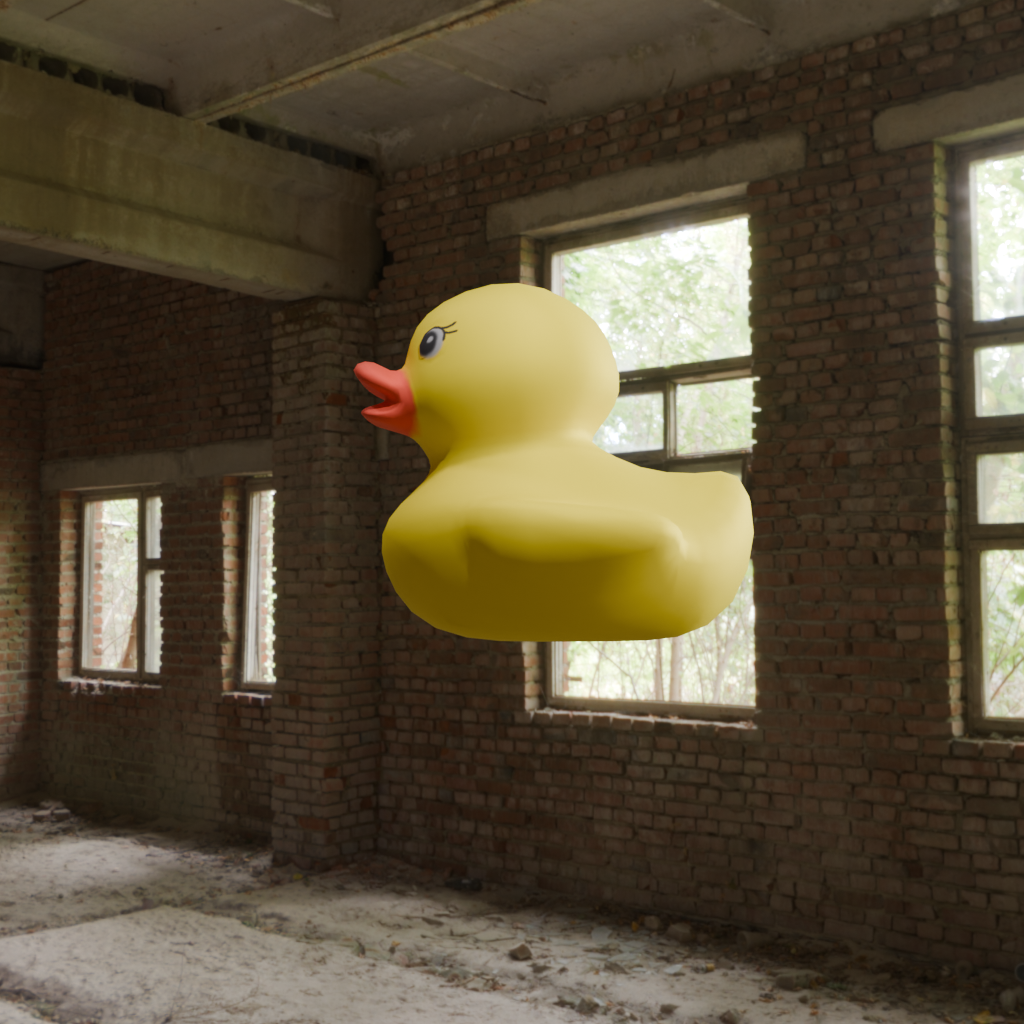
an image of a yellow rubber duck seen from <left> in an interior of an abandoned industrial building.